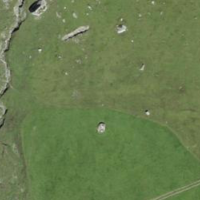
EUNIS habitat code: 26
Species observed at this site:
Corvus corone